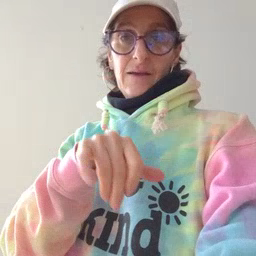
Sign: that